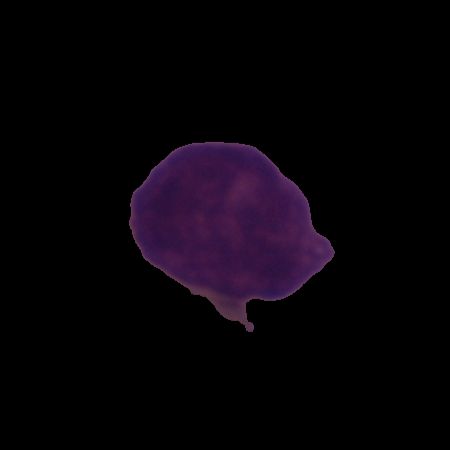
Label: healthy